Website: bh-photo
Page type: payment
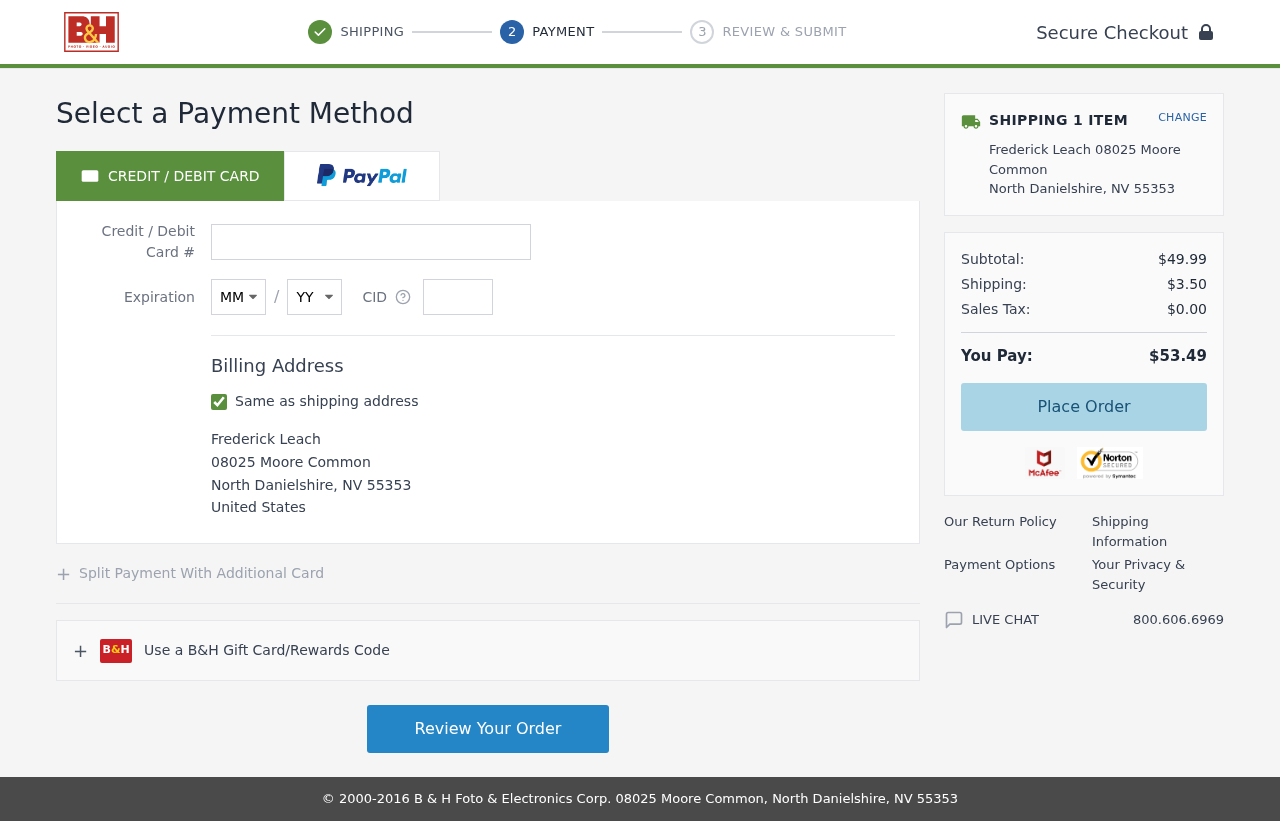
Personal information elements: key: PII_CARD_CVV
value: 546
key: PII_CARD_EXPIRY_MONTH
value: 05
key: PII_CARD_EXPIRY_YEAR
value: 28
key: PII_CARD_NUMBER
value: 6011 0325 0597 6313
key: PII_CITY
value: North Danielshire
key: PII_COUNTRY
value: United States
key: PII_FULLNAME
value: Frederick Leach
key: PII_POSTCODE
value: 55353
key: PII_STATE_ABBR
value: NV
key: PII_STREET
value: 08025 Moore Common
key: PII_FULLNAME2
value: Frederick Leach
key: PII_GIFT_LASTNAME
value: Moore
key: PII_CITY2
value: North Danielshire
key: PII_STATE_ABBR2
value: NV
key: PII_POSTCODE_FULL
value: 55353
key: PII_POSTCODE_NUMERIC
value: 55353
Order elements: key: ORDER_NUM_ITEMS
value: SHIPPING 1 ITEM
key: ORDER_SUBTOTAL
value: $49.99
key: ORDER_SHIPPING_COST
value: $3.50
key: ORDER_TAX
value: $0.00
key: ORDER_TOTAL
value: $53.49